Question: Hey there I'm struggling with creating multiple colour background with CSS. I tried 'gradient' but it makes shades which I doesn't want. I want to create this with CSS:

Does anyone know how to create this without getting shades that I got when I used 'gradient'.
Here is my html code.
'''
<div id="head">
<h1>Mira's place</h1><br>
<h2><span id="quote">Mira is creating huge game named Rock Paper!</span></h2>
<ul>
<li>Home</li>
<li>Games</li>
<li>Applications</li>
<li>Contact</li>
</ul>
</div>
'''
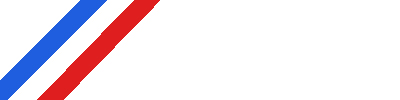
Answer: Don't know, what you mean with shades. Does the following not look like you wanted to? (Some modifications may be needed, but it shows the way to go)
'''
background: linear-gradient(135deg, #ffffff 0%,#ffffff 25%,#0011ff 25%,#0011ff 35%,#ffffff 35%,#ffffff 65%,#ff0000 65%,#ff0000 75%,#ffffff 75%,#ffffff 100%);
'''
Here is the <URL>.